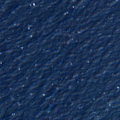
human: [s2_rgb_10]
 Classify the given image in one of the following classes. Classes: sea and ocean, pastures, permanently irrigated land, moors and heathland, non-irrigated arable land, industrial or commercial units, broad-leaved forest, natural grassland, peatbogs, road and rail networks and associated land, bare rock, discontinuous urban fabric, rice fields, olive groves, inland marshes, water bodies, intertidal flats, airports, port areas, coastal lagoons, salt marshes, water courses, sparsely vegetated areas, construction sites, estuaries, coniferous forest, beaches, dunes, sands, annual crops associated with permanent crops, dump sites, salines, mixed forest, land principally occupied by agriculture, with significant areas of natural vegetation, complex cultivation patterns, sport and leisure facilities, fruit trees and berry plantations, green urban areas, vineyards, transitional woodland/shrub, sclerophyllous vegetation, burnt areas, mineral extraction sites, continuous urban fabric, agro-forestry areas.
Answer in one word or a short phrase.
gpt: sea and ocean